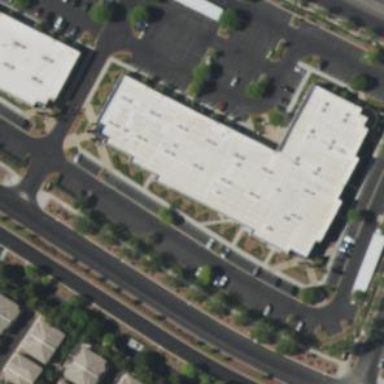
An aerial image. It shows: Paved parking area.